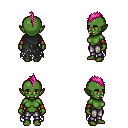
a pixel art fantasy rpg character, female body template, orc, green skin, black tattered cape, metal pants, pink mohawk hairstyle, leather bracers, four views (front, back, left, right), 2x2 character sprite sheet, small pixel art, hard edges, no anti-aliasing